Interaction volume radius: 10 \u00c5
Interaction volume height: 10 \u00c5
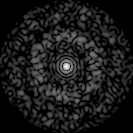
Disorder parameter: 0.8469